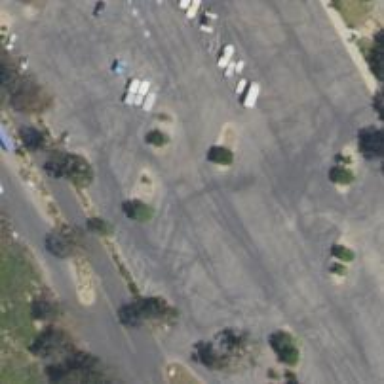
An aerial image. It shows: Parking area with surface.